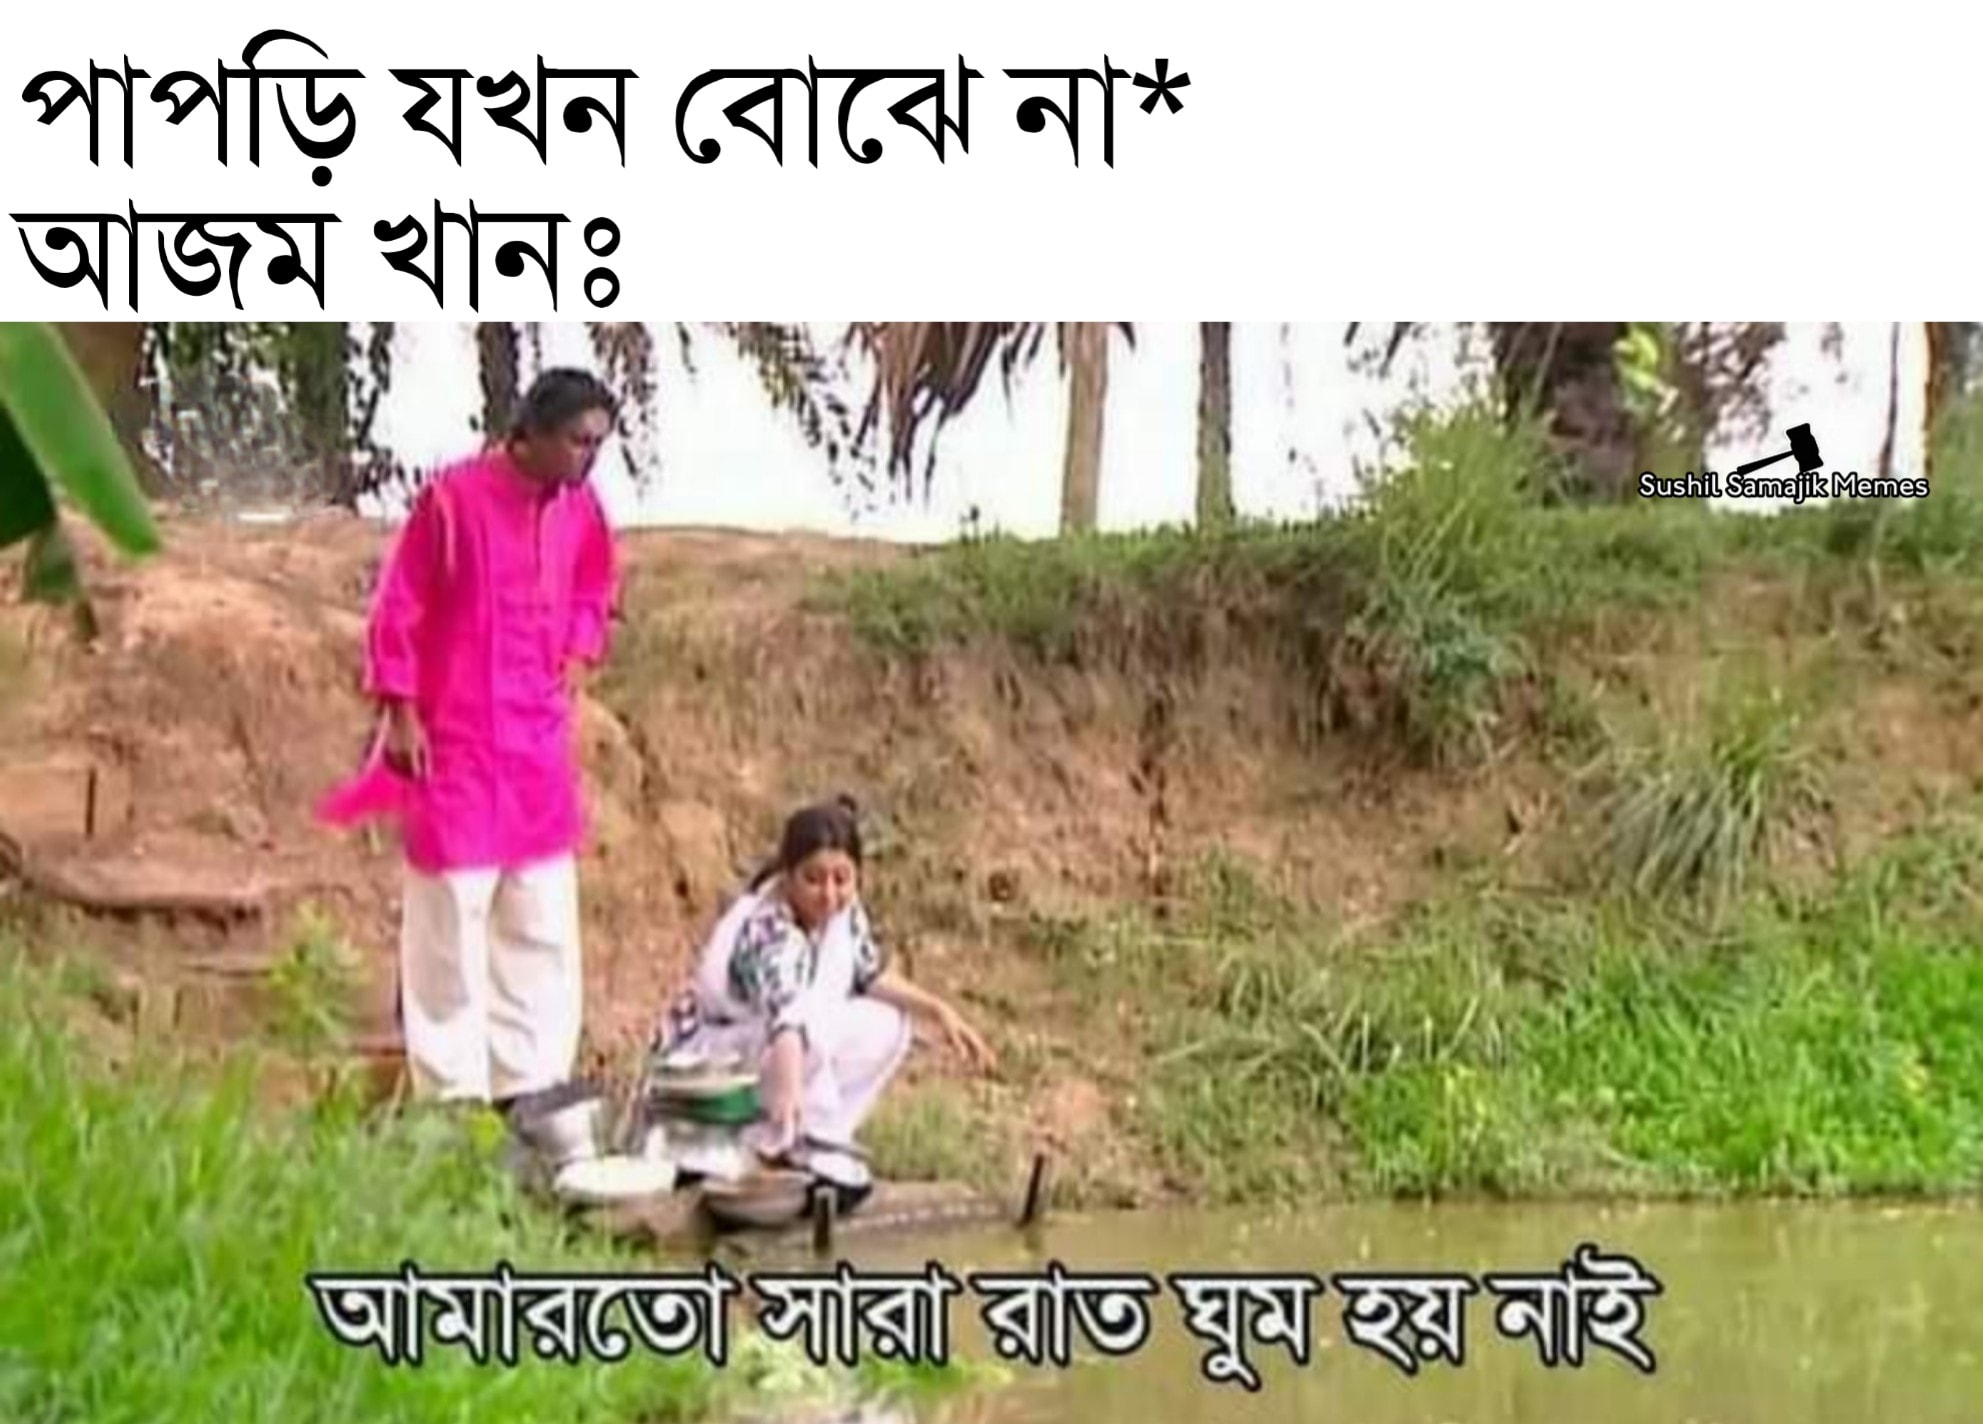
Caption: পাপড়ি যখন বোঝে না*     আজম খানঃ     আমারতো সারা রাত ঘুম হয় নাই
Label: non-hate